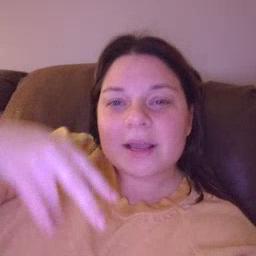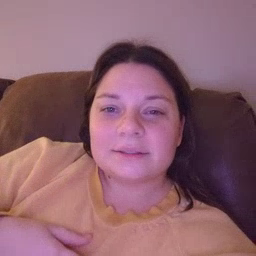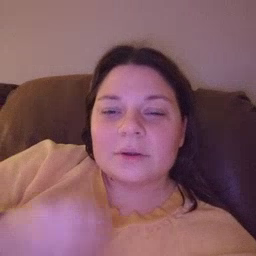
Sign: dance